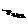
Label: zigzag